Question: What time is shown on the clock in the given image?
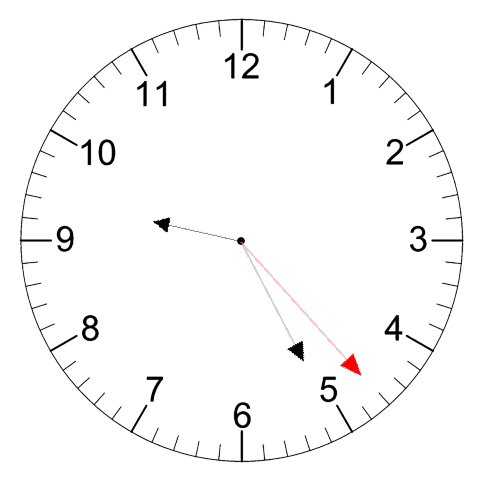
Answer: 09:25:23